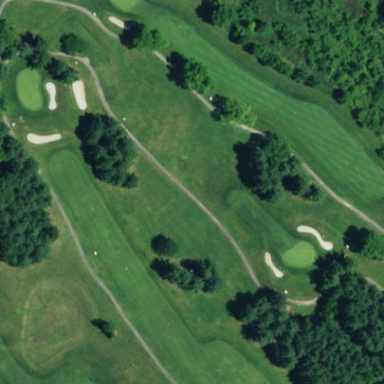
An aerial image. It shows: Golf fairway surrounded by grass.